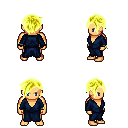
a pixel art fantasy rpg character, male body template, human, tanned skin, blue robe, white pants, gold pixie cut hairstyle, bracelets, four views (front, back, left, right), 2x2 character sprite sheet, small pixel art, hard edges, no anti-aliasing